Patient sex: F
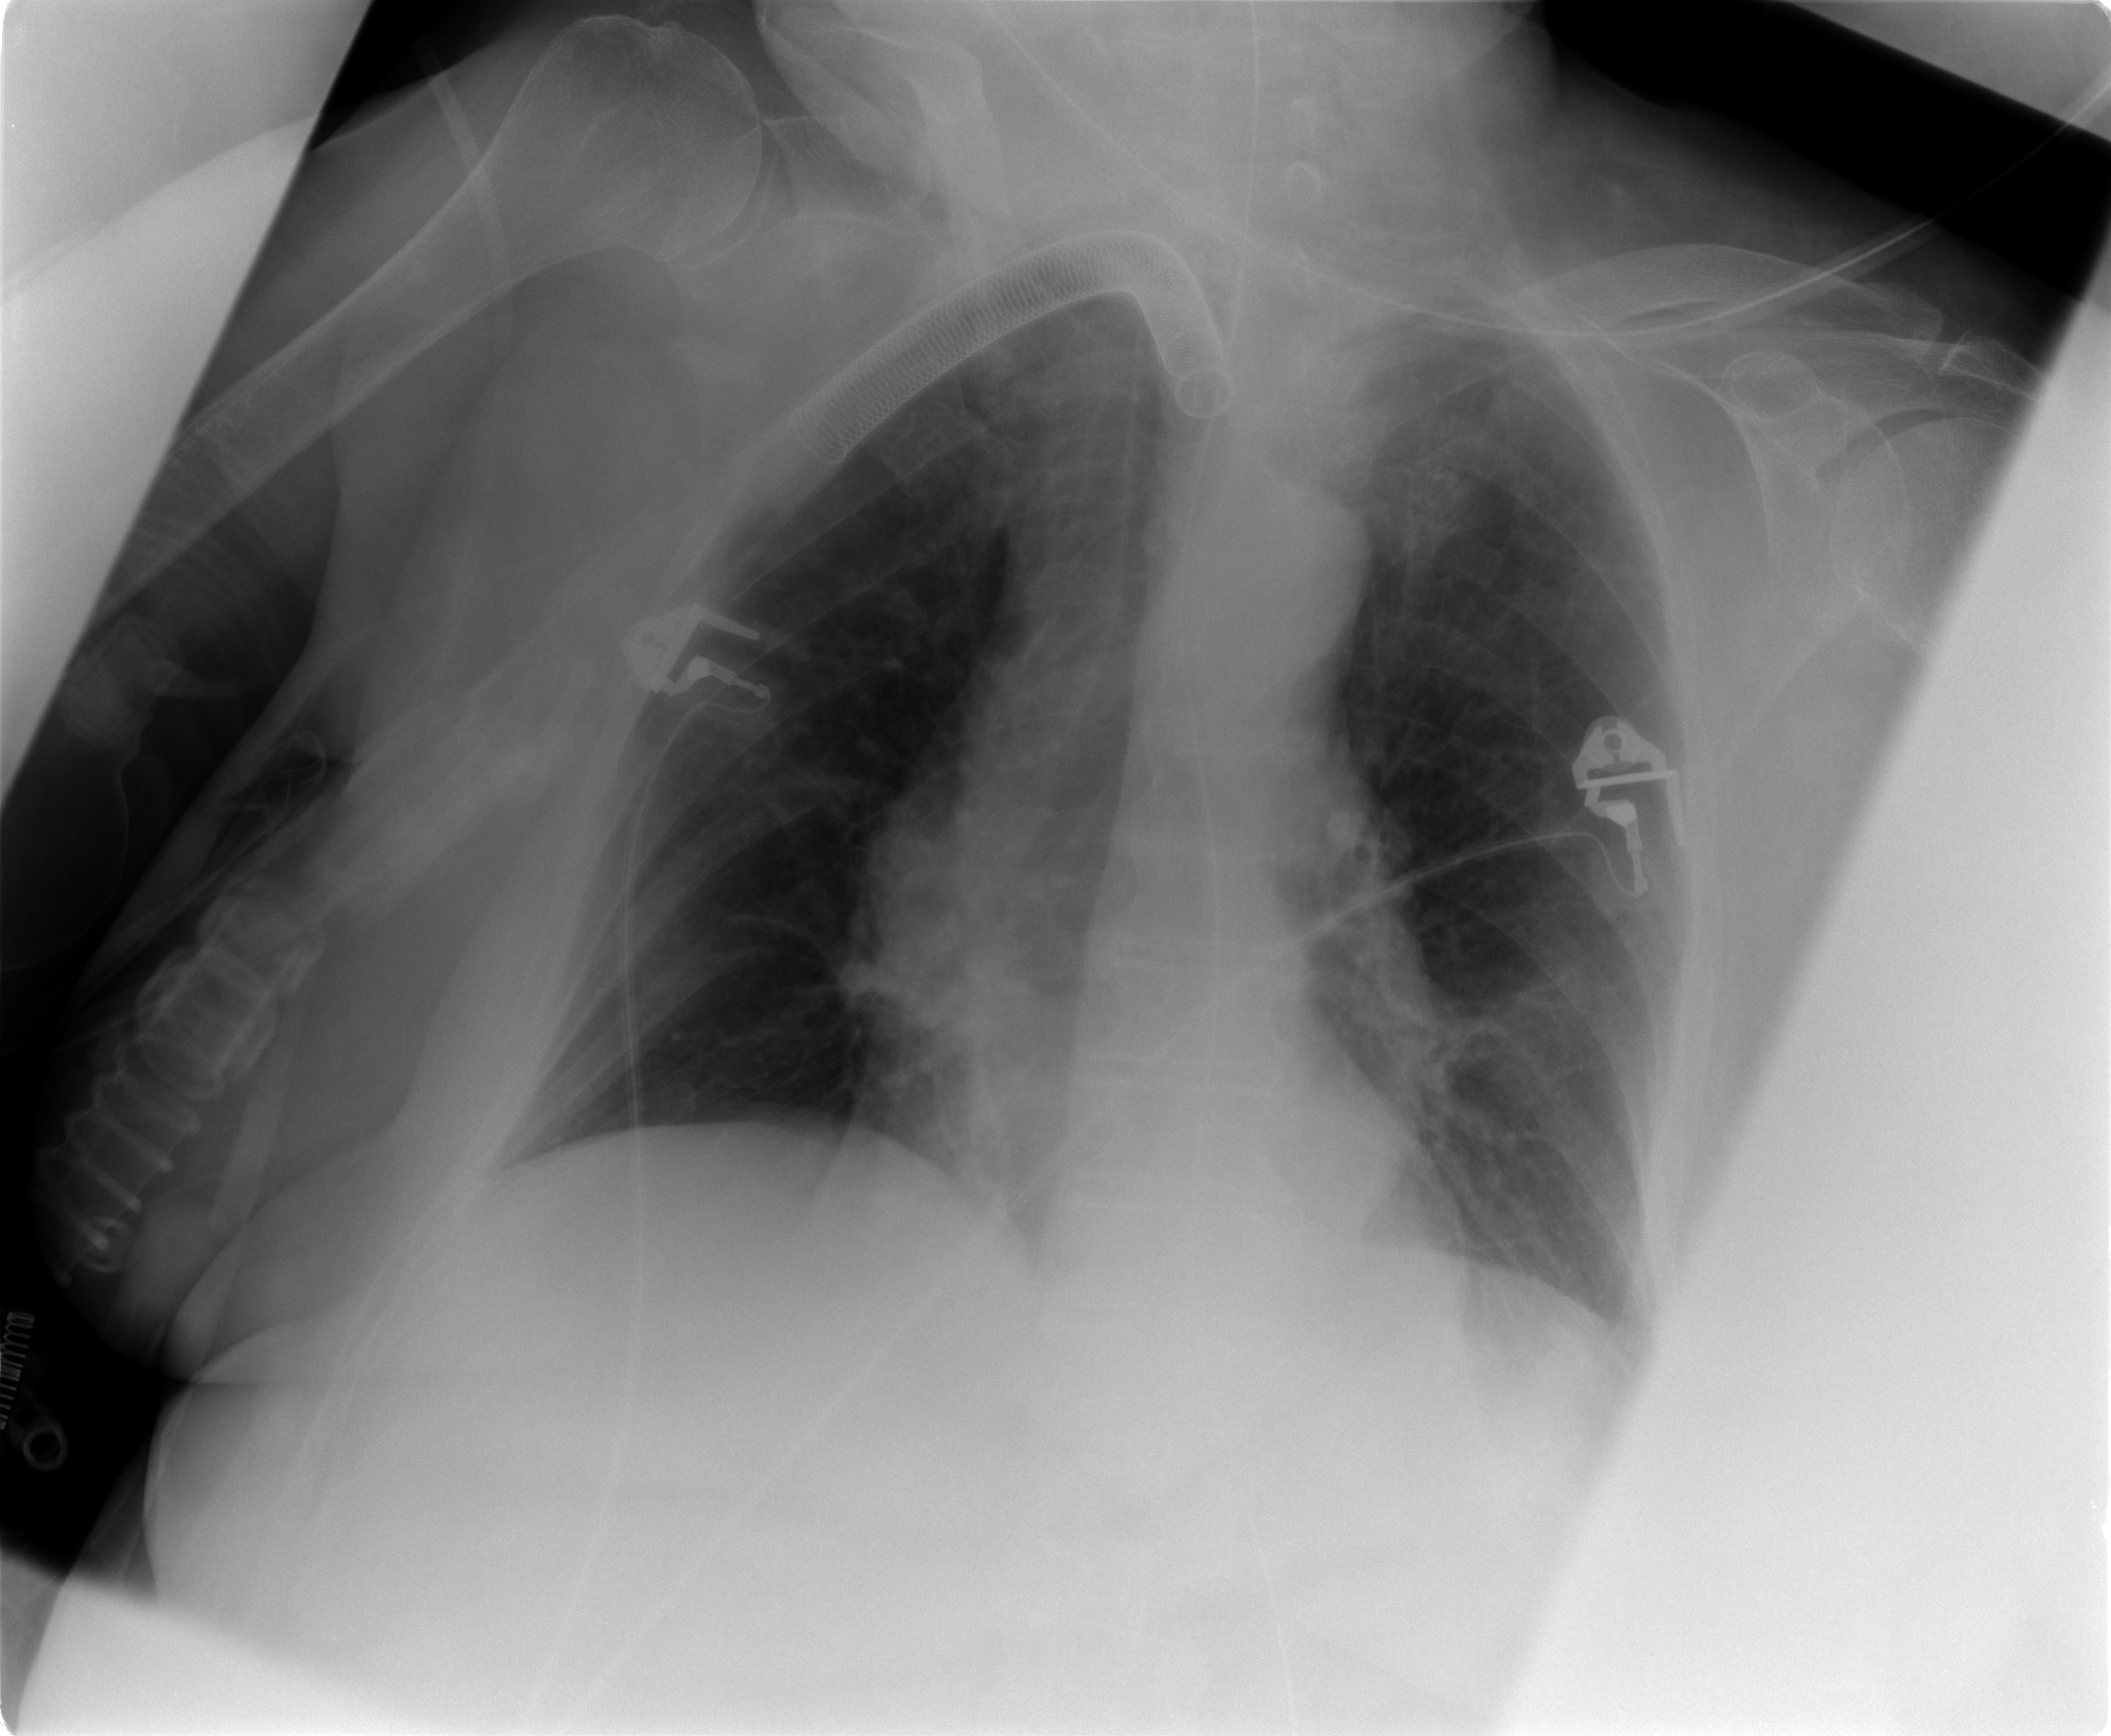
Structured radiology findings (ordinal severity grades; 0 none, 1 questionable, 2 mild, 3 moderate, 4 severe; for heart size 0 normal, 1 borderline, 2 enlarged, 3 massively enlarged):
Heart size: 1
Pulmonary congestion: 0
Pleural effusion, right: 0
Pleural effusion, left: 0
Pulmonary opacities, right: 0
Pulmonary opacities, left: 0
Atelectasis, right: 2
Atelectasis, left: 2